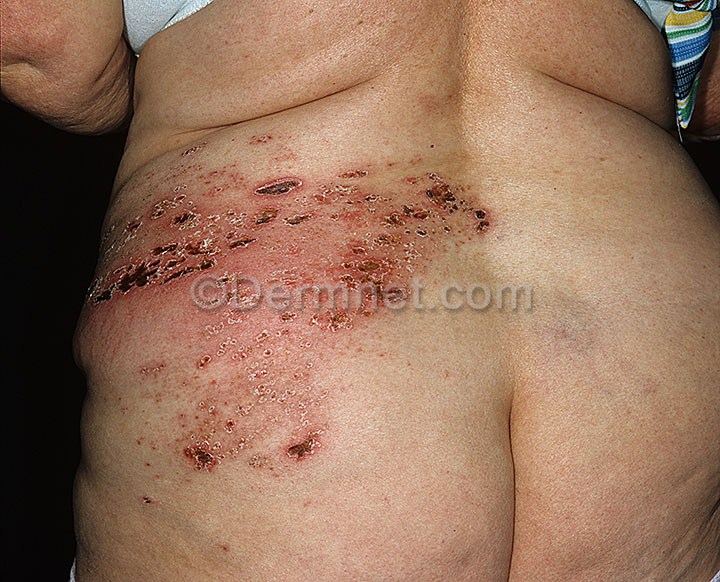
Disease: Warts Molluscum and other Viral Infections